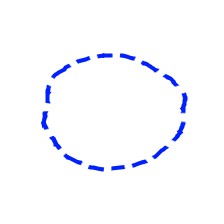
Shape: circle